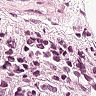
Metastatic tissue present: yes